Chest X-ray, AP view. Patient: 61 years old, sex M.
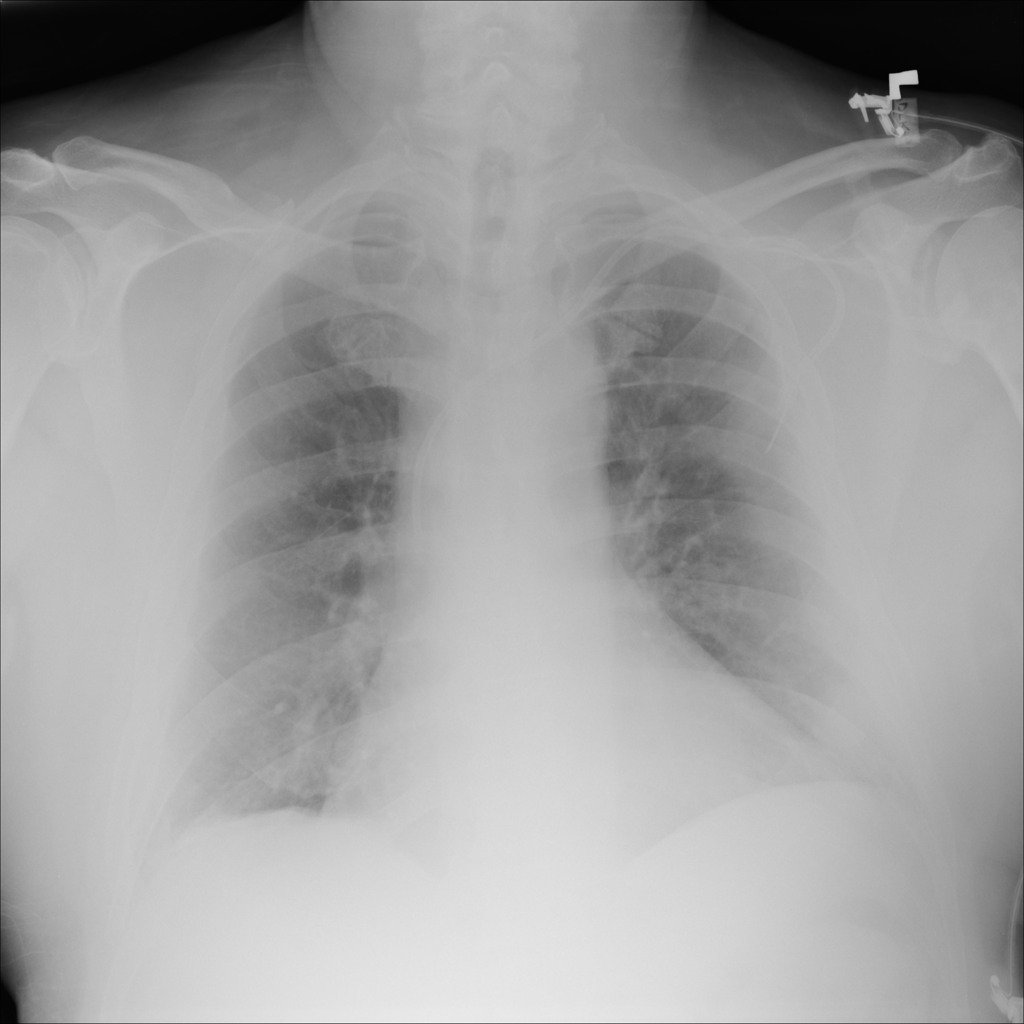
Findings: Nodule